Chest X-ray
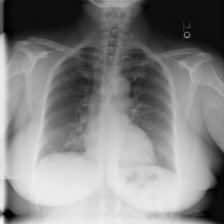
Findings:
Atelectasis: negative
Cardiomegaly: negative
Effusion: negative
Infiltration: negative
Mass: negative
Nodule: negative
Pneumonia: negative
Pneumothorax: negative
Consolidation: negative
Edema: negative
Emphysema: negative
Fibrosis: negative
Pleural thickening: negative
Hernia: negative